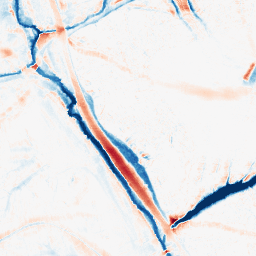
Category: morphological
Decomposition family: morphological_ellipse
Decomposition parameters: operation: average
width: 20
height: 20
Upsampling method: quadratic
Upsampling parameters: scale: 8
Upsampling scale: 8